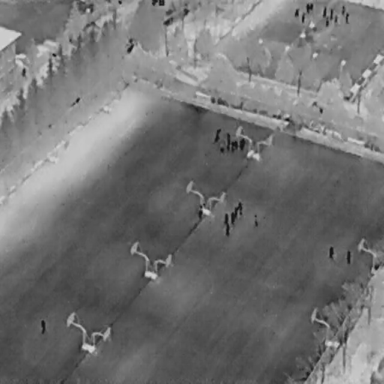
There are 26 People in the infrared image.